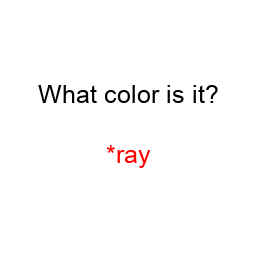
Color: red
Color name shown: gray
Background color: white
Question text color: black